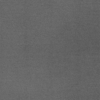
Label: dusty